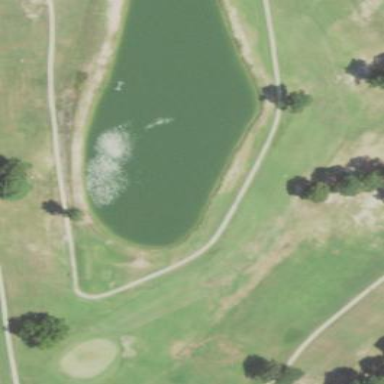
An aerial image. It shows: Golf fairway in the image.